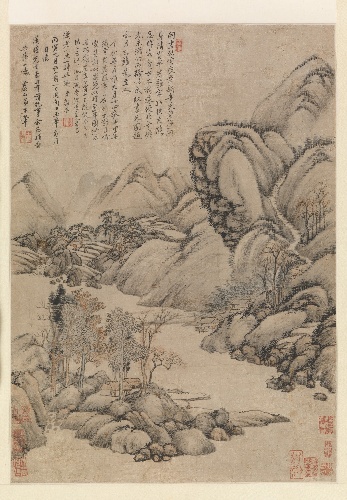
Title: 清　王翬　玉峰看月圖　軸|Landscape: Eve of Mid-autumn
Artist: Wang Hui|Unidentified artist
Artist bio: Chinese, 1632–1717|
Date: dated 1686
Object type: Hanging scroll
Classification: Paintings
Medium: Hanging scroll; ink on paper
Culture: China
Period: Qing dynasty (1644–1911)
Dimensions: Image: 22 1/2 x 16 in. (57.2 x 40.6 cm)
Overall with mounting: 72 x 21 5/8 in. (182.9 x 54.9 cm)
Overall with knobs: 72 x 25 1/4 in. (182.9 x 64.1 cm)
Department: Asian Art
Credit line: Bequest of John M. Crawford Jr., 1988
Accession year: 1989
Repository: Metropolitan Museum of Art, New York, NY
Tags: Mountains|Landscapes